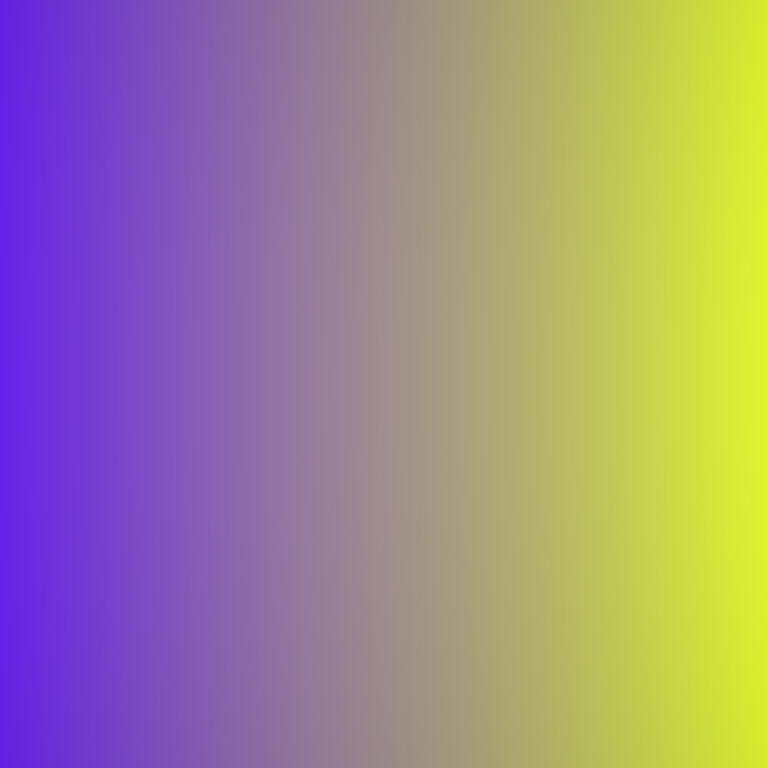
Abstract light effect, smooth gradient from violet to yellow, calm atmosphere, soft blend, no room, no furniture, no objects.